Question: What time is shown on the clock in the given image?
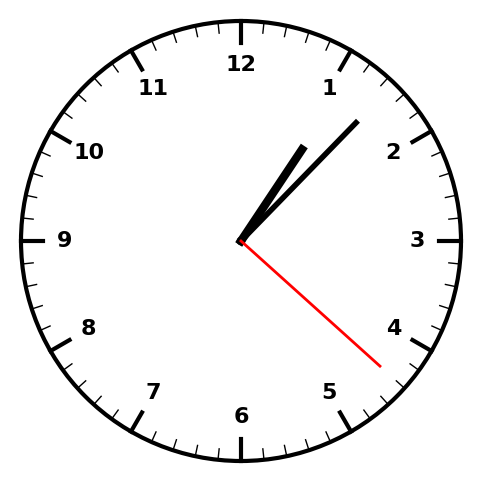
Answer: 01:07:22